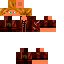
A male human skin with medium skin, wearing blonde long hair dressed in a red hoodie and red pants, featuring a closed mouth.